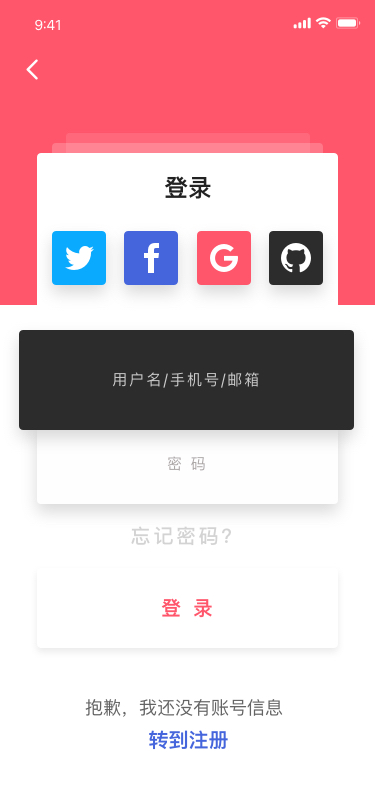
Text in this UI design:
用户名/手机号/邮箱
密 码
忘记密码？
登 录
抱歉，我还没有账号信息
转到注册
登录